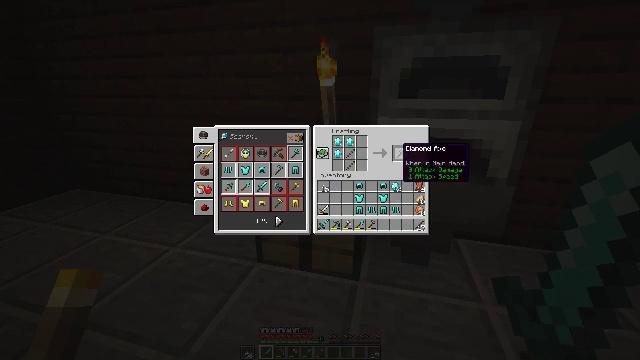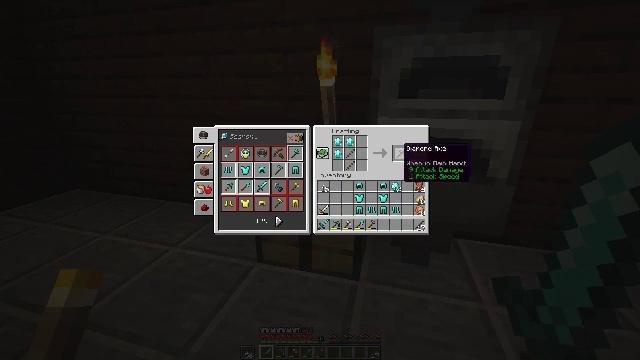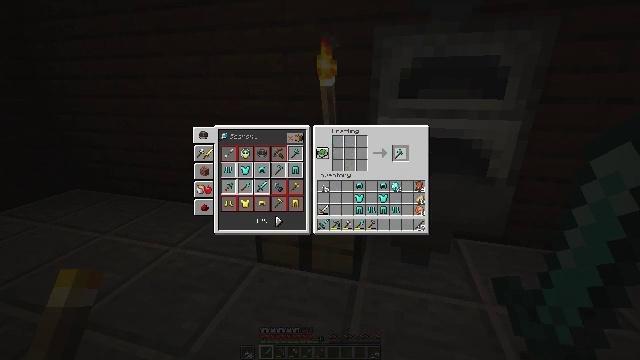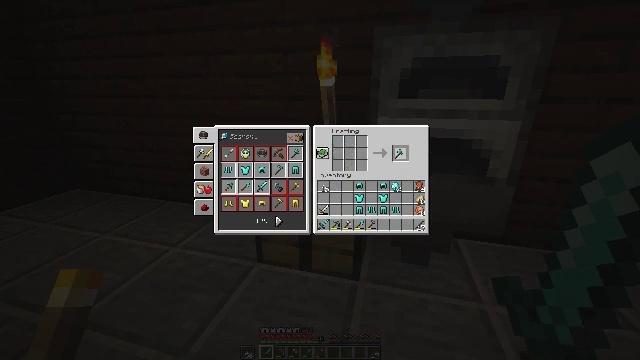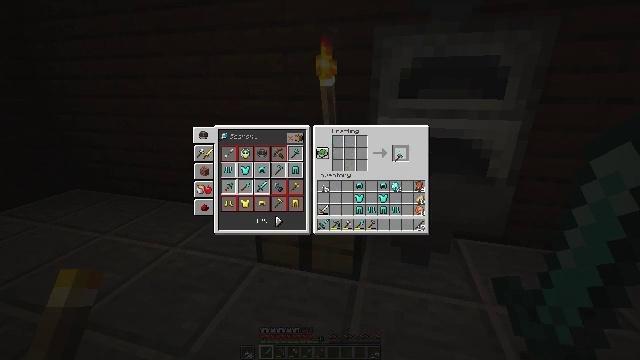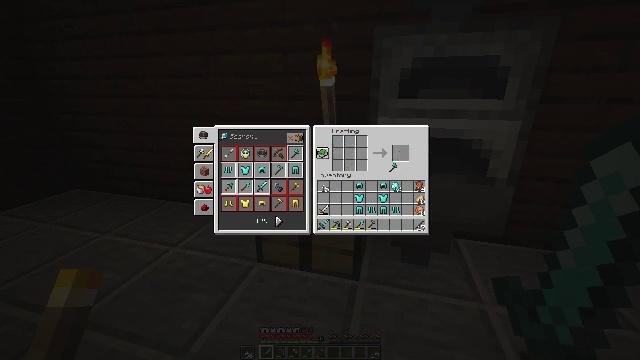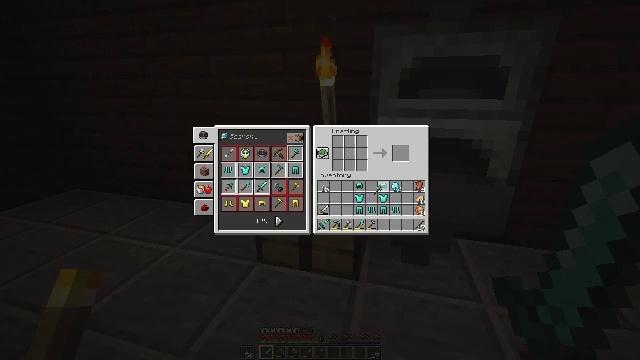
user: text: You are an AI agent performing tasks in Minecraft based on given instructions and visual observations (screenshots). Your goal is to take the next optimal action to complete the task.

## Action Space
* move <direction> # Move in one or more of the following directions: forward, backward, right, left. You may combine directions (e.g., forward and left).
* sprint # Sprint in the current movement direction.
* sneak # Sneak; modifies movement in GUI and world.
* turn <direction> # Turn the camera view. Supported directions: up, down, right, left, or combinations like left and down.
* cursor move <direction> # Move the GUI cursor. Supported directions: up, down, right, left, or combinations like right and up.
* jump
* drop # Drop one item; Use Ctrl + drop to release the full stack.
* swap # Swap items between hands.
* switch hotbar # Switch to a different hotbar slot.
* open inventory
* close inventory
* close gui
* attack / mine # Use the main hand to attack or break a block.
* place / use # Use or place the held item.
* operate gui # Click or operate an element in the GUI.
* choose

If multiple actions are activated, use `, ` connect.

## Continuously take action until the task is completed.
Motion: motion action
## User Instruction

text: Craft the diamond axe using sticks and diamonds.
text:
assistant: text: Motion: no_op
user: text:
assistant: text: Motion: attack / mine
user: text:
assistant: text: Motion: attack / mine
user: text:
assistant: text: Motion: no_op
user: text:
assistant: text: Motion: turn left and down
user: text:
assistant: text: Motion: turn left and down
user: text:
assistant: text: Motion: no_op